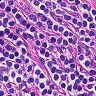
Metastatic tissue present: no